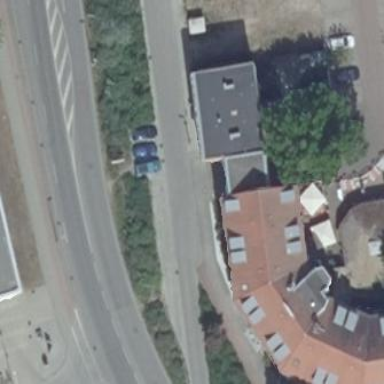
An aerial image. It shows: Hotel building.